Field crop: maize
Growth stage: 1
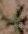
Species: atriplex